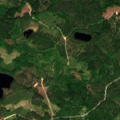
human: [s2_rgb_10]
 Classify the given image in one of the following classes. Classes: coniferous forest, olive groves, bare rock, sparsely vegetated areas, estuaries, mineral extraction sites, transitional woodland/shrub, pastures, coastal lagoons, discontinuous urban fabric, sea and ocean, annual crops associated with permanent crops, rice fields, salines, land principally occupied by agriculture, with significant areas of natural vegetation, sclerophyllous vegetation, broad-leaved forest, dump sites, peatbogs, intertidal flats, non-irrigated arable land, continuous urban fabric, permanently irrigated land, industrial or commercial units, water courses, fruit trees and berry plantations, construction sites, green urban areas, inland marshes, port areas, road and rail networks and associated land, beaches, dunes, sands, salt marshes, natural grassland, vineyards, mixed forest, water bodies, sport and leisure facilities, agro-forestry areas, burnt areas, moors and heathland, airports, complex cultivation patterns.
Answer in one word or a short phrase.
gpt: coniferous forest, mixed forest